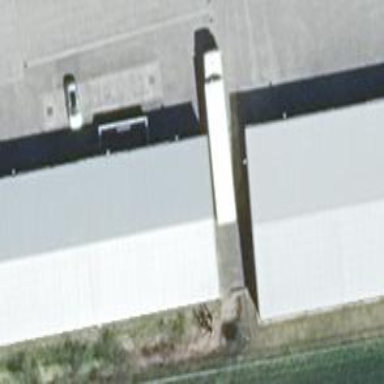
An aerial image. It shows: Building with gabled roof. The roof is light gray in color and oriented along the structure.